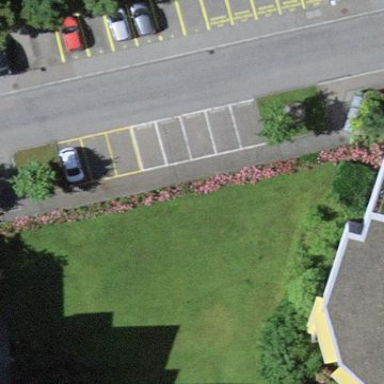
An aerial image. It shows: Parking area.